Question: I have built a list card with 2 icons in each row. How can I make the icons clickable without loosing the layout of the list? I tried to give the icon element a ng-click, but it doesn't work. And if I surround them with a div I'm loosing the layout of the list.
'''
<div class="list card">
<div ng-repeat="destination in destinations | isActive">
<div class="item item-divider">
<span>{{title}}</span>
</div>
<a href="#" class="item item-icon-left item-icon-right item-balanced">
<i class="icon ion-ios-home"></i>
<div>
<div>{{text1}}</div>
<div><b>{{text2}}</b></div>
<div>{{text3()}}</div>
<div>{{text4()}}</div>
</div>
<i class="icon ion-ios-filing"></i>
</a>
</div>
</div>
'''
I want to keep this layout with the two icons left and right:

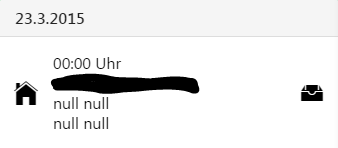
Answer: In ionic 3
'''
<ion-card class="border-top" (click)="eventDetail(event.id)">
<ion-card-content>
<ion-card-title>
{{ event.title }} <ion-badge color="primary"> {{ event.date | date : "MMMM d, yyyy - HH:mm"}}</ion-badge>
</ion-card-title>
<p>
{{ event.description }}
</p>
</ion-card-content>
</ion-card>
'''
where eventDetail is a function in the respective class and eventId is the value you want to pass.